Question: I can't get GraphViz to respect some node positions, even though they have 'pos' attributes with '!'. E.g.:
'''
digraph Versions {
ranksep=0.05;
node [style=filled, shape=point, fillcolor=black, fixedsize=true, width=0.3, height=0.1, fontname="Helvetica", fontsize=8, fontcolor=white];
edge [arrowhead=none, len=0.1];
2 [pos="0,0!", fillcolor=red];
3 [pos="20,0!", fillcolor=red];
4 [pos="40,0!", fillcolor=red];
5 [pos="60,0!", fillcolor=red];
6 [pos="80,0!", fillcolor=red];
7 [pos="100,0!", fillcolor=red];
8 [pos="120,0!", fillcolor=red];
9 [pos="140,0!", fillcolor=red];
10 [pos="160,0!", fillcolor=red];
11 [pos="180,0!", fillcolor=red];
12 [pos="200,0!", fillcolor=red];
13 [pos="220,0!", fillcolor=red];
2 -> 14;
14 -> 15;
3 -> 16;
16 -> 17;
11 -> 18;
18 -> 19;
6 -> 20;
20 -> 21;
10 -> 22;
22 -> 23;
13 -> 24;
24 -> 25;
9 -> 26;
26 -> 27;
4 -> 28;
28 -> 29;
7 -> 30;
30 -> 31;
5 -> 32;
32 -> 33;
8 -> 34;
34 -> 35;
12 -> 36;
36 -> 37;
15 -> 38;
38 -> 39;
17 -> 40;
40 -> 41;
19 -> 42;
42 -> 43;
// etc.
}
'''
The top most rank should be evenly distributed, but . The horizontal spacing between the top most nodes is not the same:

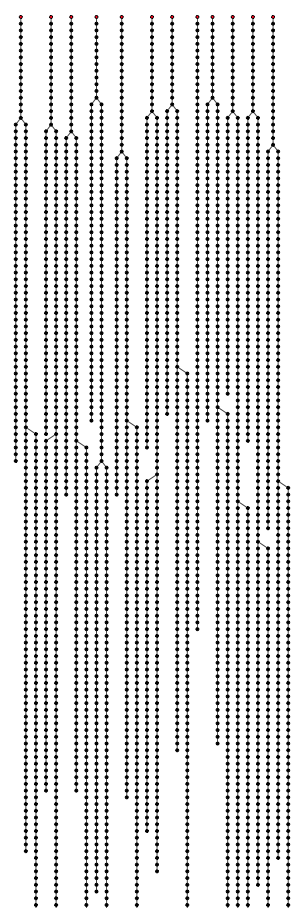
Answer: From the documentation of the <URL> attribute:
> In neato and fdp, pos can be used to set the initial position of a node.
Because does not respect this attribute.
---
Assuming you're using neato, here's an excerpt from the <URL>:
> (no-op) If set, neato assumes nodes have already been positioned and all nodes have a pos attribute giving the positions
This means you can render a graph with
'''
neato -n2 -Tpng mygraph.gv -o mygraph.png
'''
and have neato respect the pos attributes (in points) of the nodes.
This also states that nodes must have a pos attribute.
Since some nodes of your graph do not have a pos attribute, this will lead to an error.